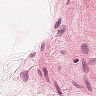
Metastatic tissue present: no